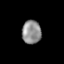
Tissue: lung
Cell type: Epithelial cells
Senescence score: 0.2437
Nuclear area (px): 443
Mean DAPI intensity: 142.002